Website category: university
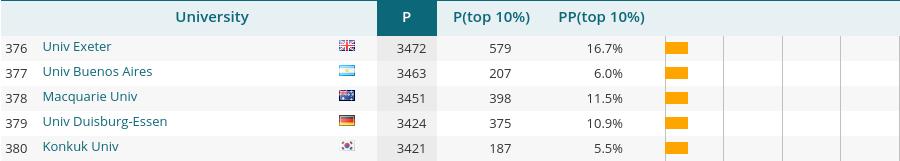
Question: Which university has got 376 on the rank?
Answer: Univ Exeter

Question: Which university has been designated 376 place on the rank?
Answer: Univ Exeter

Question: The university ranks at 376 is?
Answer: Univ Exeter

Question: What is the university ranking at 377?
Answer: Univ Buenos Aires

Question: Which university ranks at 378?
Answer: Macquarie Univ

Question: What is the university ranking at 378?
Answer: Macquarie Univ

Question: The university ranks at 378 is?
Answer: Macquarie Univ

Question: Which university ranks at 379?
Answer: Univ Duisburg-Essen

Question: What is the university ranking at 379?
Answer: Univ Duisburg-Essen

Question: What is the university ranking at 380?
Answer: Konkuk Univ

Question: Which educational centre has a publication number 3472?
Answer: Univ Exeter

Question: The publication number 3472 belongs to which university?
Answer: Univ Exeter

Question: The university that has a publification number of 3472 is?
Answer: Univ Exeter

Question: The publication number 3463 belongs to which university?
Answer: Univ Buenos Aires

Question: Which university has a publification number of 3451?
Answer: Macquarie Univ

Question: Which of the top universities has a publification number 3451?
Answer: Macquarie Univ

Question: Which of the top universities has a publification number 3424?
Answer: Univ Duisburg-Essen

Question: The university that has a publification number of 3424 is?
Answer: Univ Duisburg-Essen

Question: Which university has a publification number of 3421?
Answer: Konkuk Univ

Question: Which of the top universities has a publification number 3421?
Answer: Konkuk Univ

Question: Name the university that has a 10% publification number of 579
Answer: Univ Exeter

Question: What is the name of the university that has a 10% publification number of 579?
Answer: Univ Exeter

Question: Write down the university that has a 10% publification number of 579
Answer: Univ Exeter

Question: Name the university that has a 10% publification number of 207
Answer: Univ Buenos Aires

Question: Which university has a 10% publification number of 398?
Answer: Macquarie Univ

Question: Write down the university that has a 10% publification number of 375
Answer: Univ Duisburg-Essen

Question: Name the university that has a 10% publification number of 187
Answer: Konkuk Univ

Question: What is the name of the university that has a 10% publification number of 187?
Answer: Konkuk Univ

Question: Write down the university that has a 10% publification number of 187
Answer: Konkuk Univ